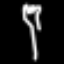
Label: fork